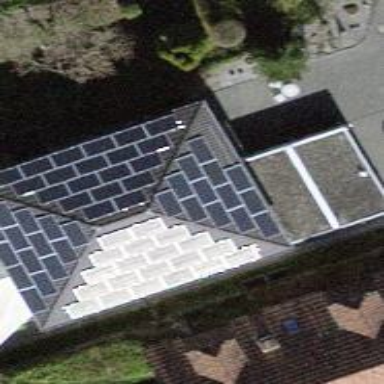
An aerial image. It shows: Solar power generator with photovoltaic panels.